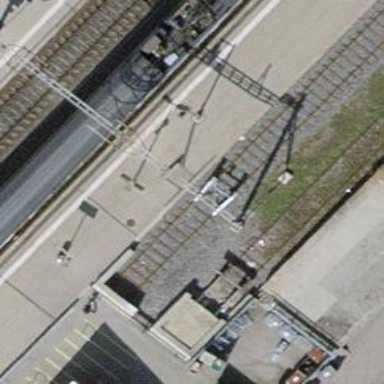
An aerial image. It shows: Railway buffer stop.